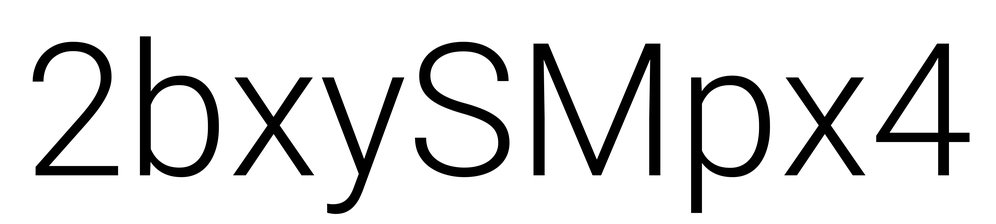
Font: Roboto_Light